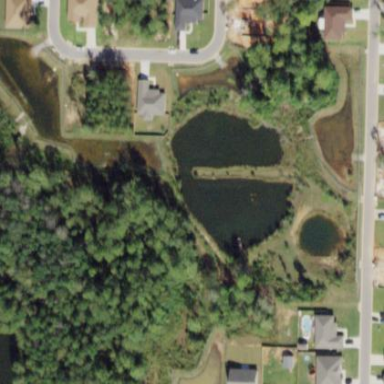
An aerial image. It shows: Stormwater basin filled with natural water.